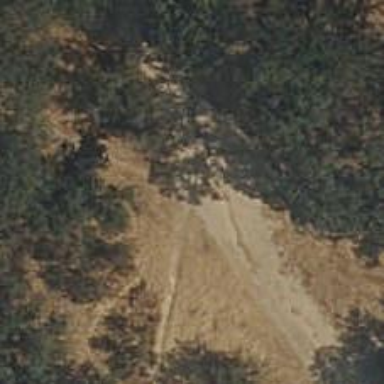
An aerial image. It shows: Dirt path.